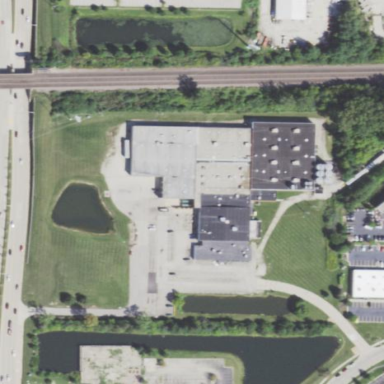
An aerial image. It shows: Warehouse.